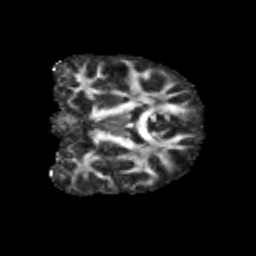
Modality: FA
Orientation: coronal
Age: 11
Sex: male
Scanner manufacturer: siemens
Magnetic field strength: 3 T
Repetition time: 3.8 s
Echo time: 0.07 s